【题型】填空题　【知识点】解析几何　【难度】easy
由直线$x + y + 6 = 0$上一点$P$向圆$C$:$(x - 3)^2 + (y + 5)^2 = 4$引切线，则切线长的最小值为\underline{\quad\quad\quad\quad}。
【解答】
【答案】$\boldsymbol{2}$

【知识点】切线长

【分析】设过点$P$的切线与圆$C$相切于点$E$，分析可知当$PC$与直线$x + y + 6 = 0$垂直时，$|PC|$取最小值，再利用勾股定理可求得切线长的最小值。

【详解】设过点$P$的切线与圆$C$相切于点$E$，连接$CE$，则$PE \perp CE$，

圆$C$的圆心为$C(3,-5)$，半径为$r = 2$，则$|PE| = \sqrt{|PC|^2 - r^2}$，

当$PC$与直线$x + y + 6 = 0$垂直时，$|PC|$取最小值，且最小值为$\dfrac{|3 - 5 + 6|}{\sqrt{2}} = 2\sqrt{2}$，

所以，$|PE| = \sqrt{|PC|^2 - r^2} \ge \sqrt{8 - 4} = 2$，即切线长的最小值为$2$。

故答案为：$2$。
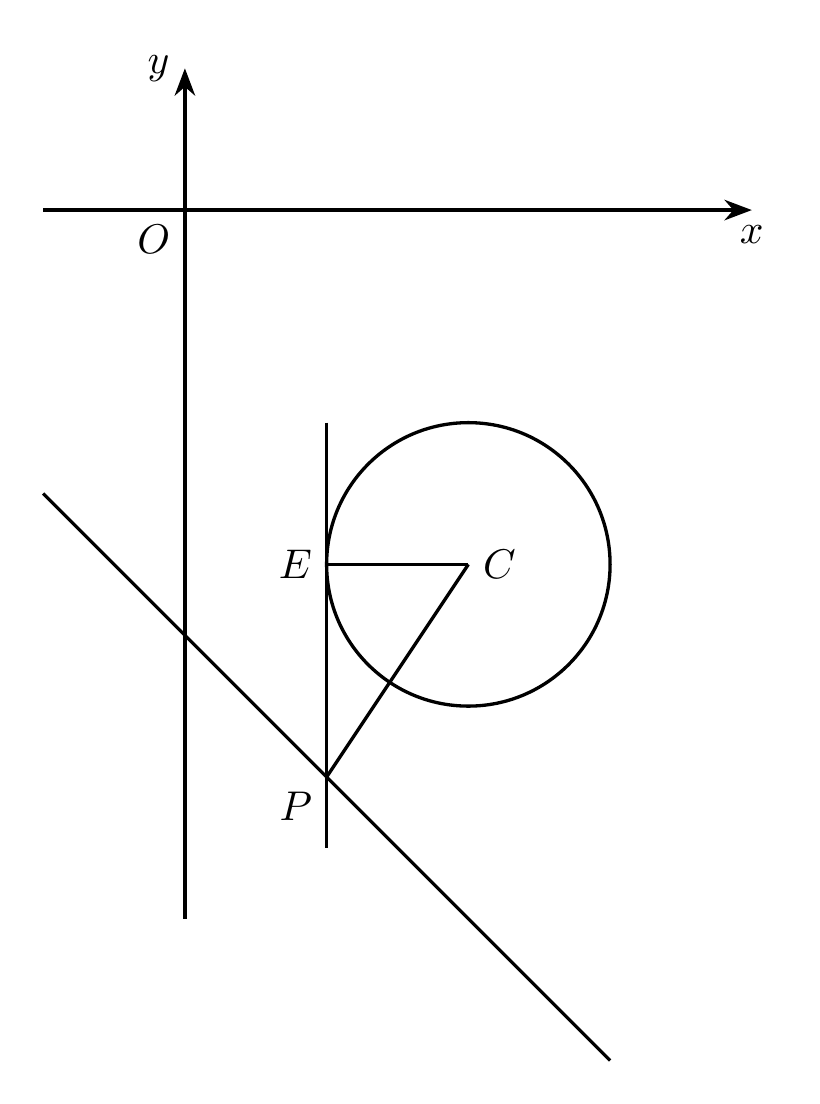